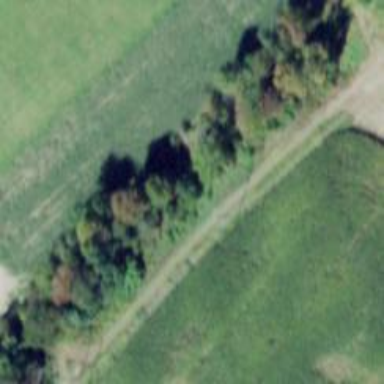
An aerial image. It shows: Abandoned railway.